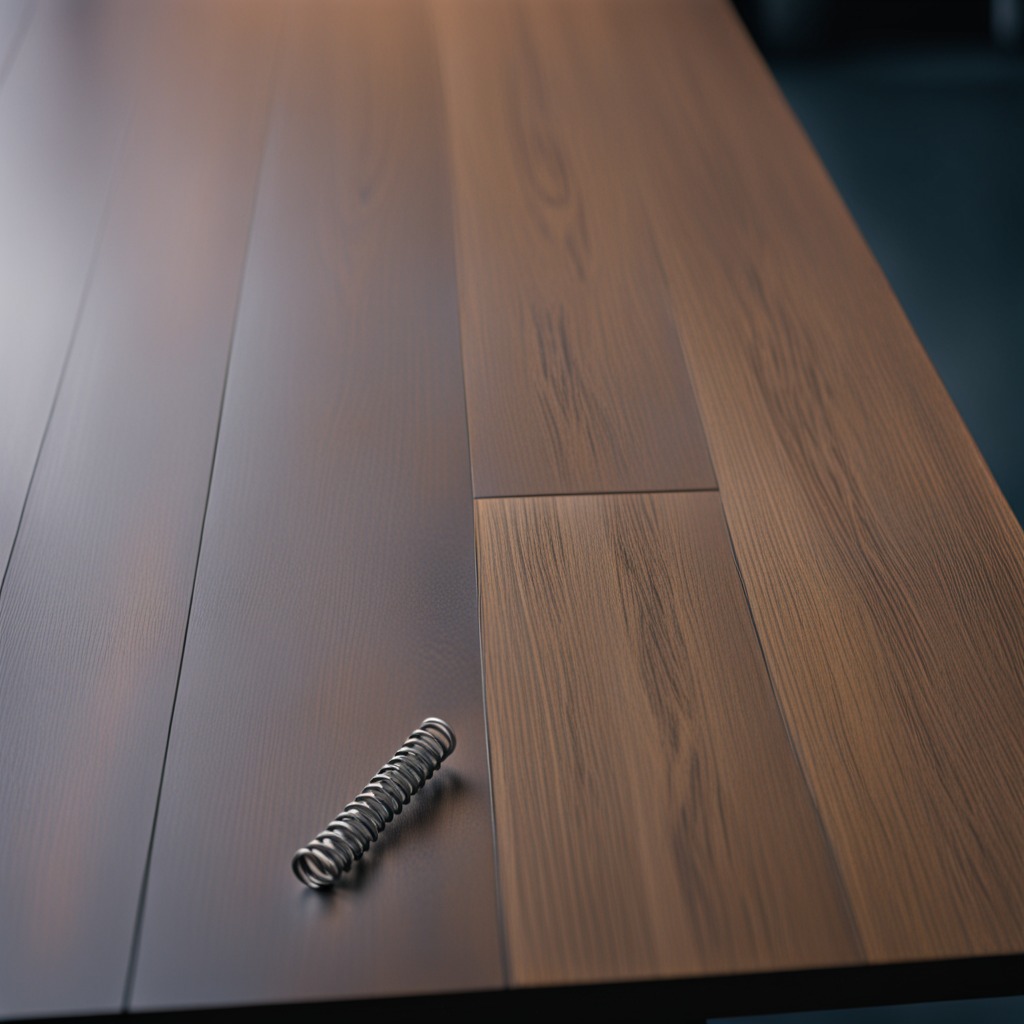
A coiled metal spring lies on a table with faint burn marks in a small garage at twilight.